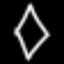
Label: diamond